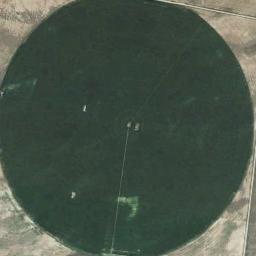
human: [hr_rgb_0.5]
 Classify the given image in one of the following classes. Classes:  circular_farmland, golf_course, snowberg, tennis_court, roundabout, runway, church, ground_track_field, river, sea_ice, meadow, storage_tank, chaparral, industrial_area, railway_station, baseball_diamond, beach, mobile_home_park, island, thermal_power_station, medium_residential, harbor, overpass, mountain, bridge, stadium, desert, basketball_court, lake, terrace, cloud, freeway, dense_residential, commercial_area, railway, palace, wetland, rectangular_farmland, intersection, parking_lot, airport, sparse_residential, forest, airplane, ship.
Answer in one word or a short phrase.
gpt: circular_farmland